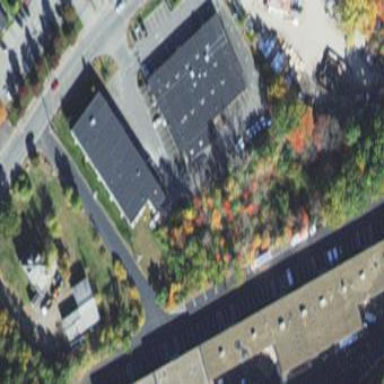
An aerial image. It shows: Retail building.